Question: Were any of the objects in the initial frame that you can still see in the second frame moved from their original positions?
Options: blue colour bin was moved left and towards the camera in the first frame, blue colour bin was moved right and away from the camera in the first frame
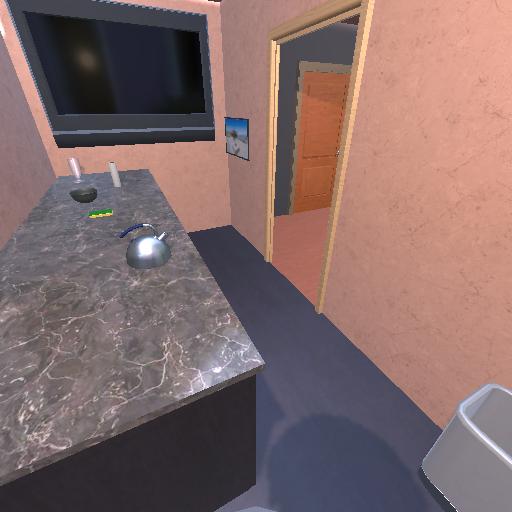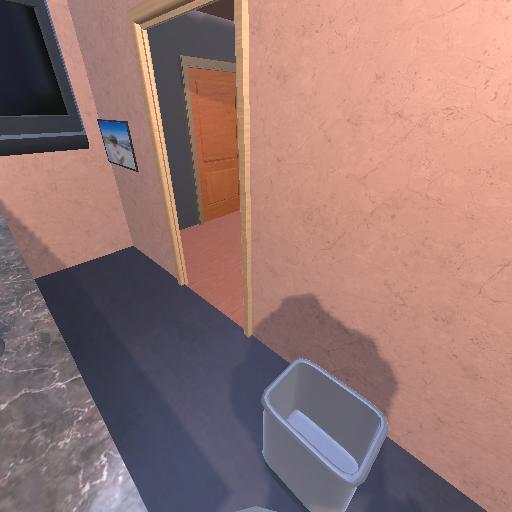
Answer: blue colour bin was moved left and towards the camera in the first frame